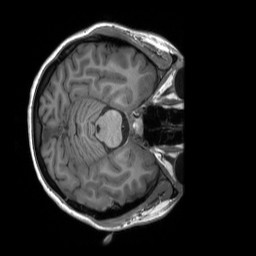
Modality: T1w
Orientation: axial
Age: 26
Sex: female
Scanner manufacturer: siemens
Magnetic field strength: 3 T
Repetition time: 2.3 s
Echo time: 0.00232 s